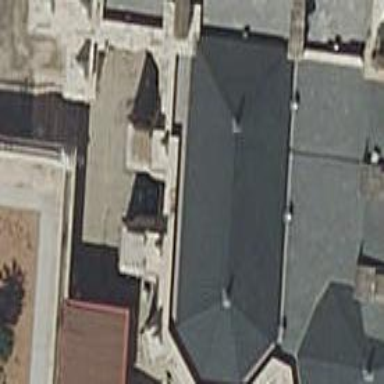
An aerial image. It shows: Building with hipped roof.